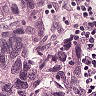
Metastatic tissue present: yes